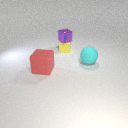
small purple metal cube above small yellow rubber cube